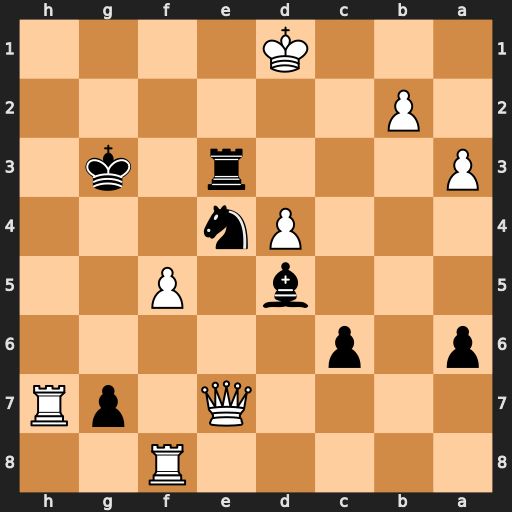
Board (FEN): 5R2/4Q1pR/p1p5/3b1P2/3Pn3/P3r1k1/1P6/3K4
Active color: b
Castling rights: -
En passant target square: -
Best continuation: Bb3+ Kc1 Re1#